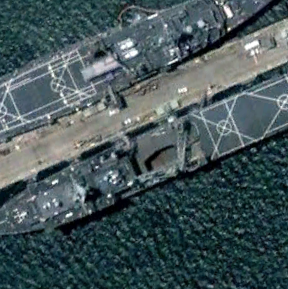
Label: combat